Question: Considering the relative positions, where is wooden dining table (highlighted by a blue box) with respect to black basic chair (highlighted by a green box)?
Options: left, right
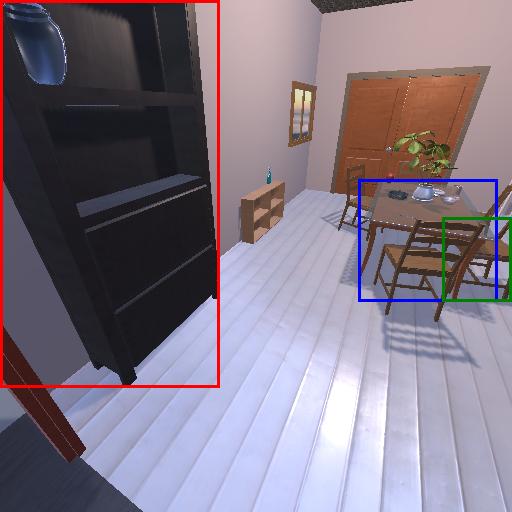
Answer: left